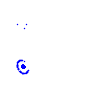
Particle: kaon